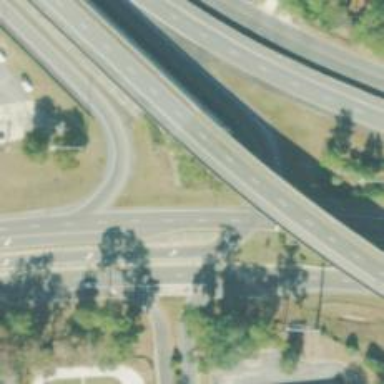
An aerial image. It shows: Trunk link highway.